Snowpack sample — Buffalo Mountain, Silverthorne, Colorado, USA (1/25/25, 10:11 AM MST)
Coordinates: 39.6222, -106.1139
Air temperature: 22 °F
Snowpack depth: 110 cm
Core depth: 40 cm
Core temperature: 46.4 °F
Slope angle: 12°, slope face: 102°
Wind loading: high
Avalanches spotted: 0
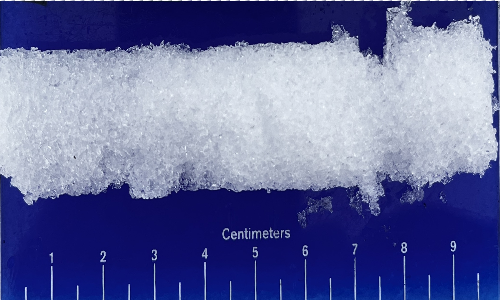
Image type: core
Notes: No avalanches nearby, collected on the outskirts of a fire break 15 meters from the treeline, on way to Buffalo and Red Mountain